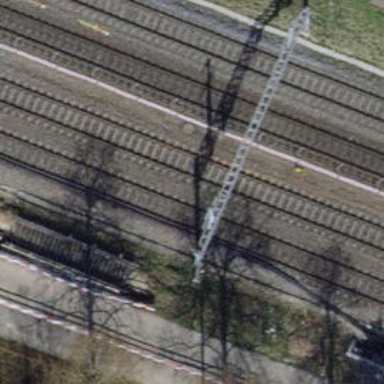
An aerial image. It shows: Single-track electrified railway with contact line.